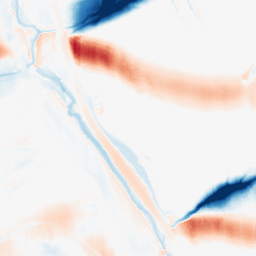
Category: morphological
Decomposition family: morphological_ellipse
Decomposition parameters: operation: average
width: 50
height: 10
Upsampling method: sinc_blackman
Upsampling parameters: scale: 4
kernel_size: 16
Upsampling scale: 4